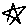
Label: star